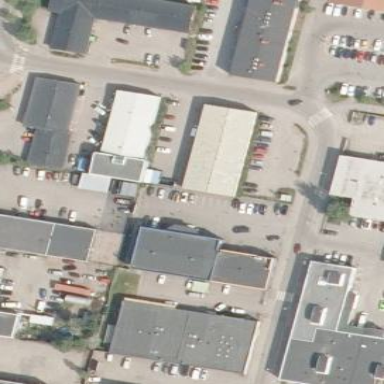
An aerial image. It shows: Retail area.